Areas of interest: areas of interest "Home Furnishing and Building Materials Market"
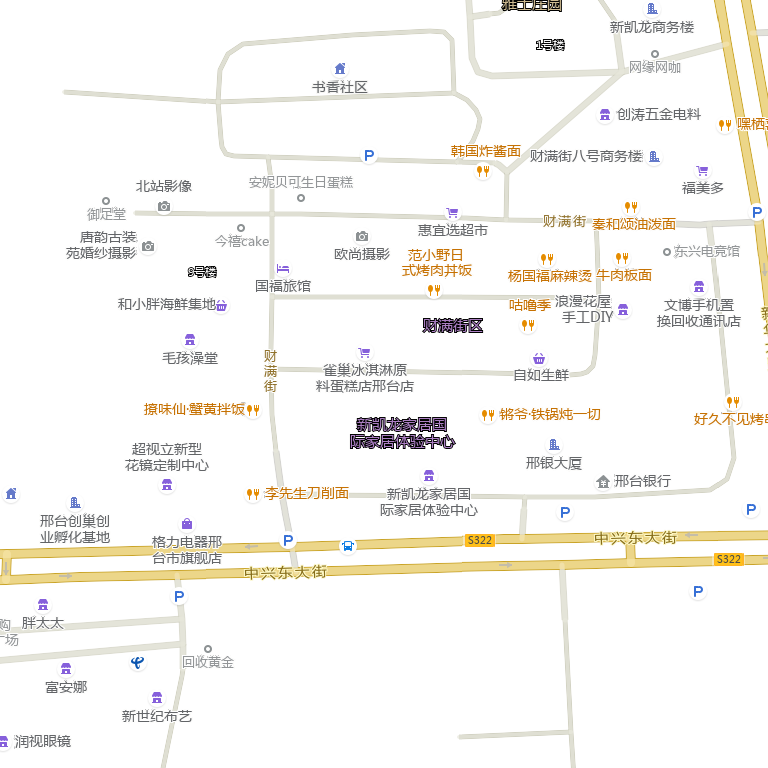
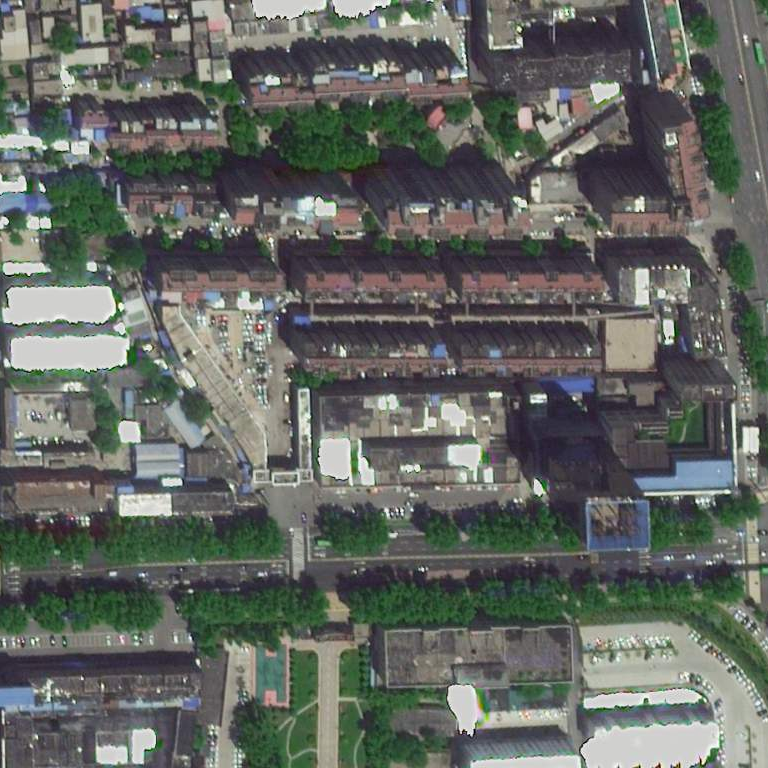